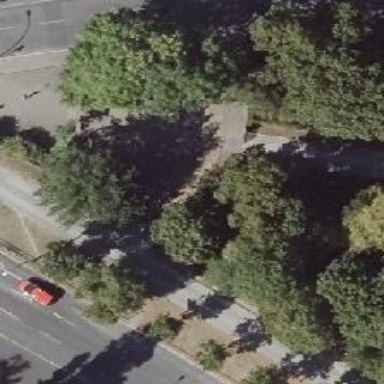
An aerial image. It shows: Footway.